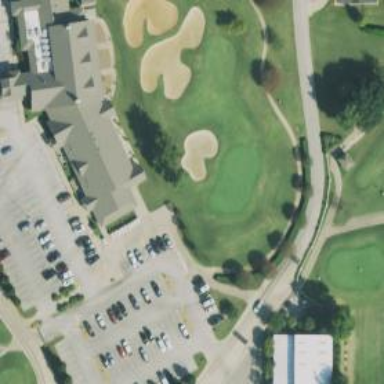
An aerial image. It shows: Golf hole.